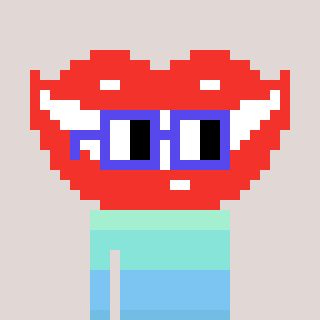
a pixel art character with square blue glasses, a smile-shaped head and a bege-colored body on a warm background